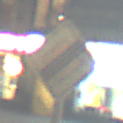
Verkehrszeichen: EndeVorfahrtsstrasse
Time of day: Night
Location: Outdoor (Urban)
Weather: Clear
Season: NotSpecified
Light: Artificial